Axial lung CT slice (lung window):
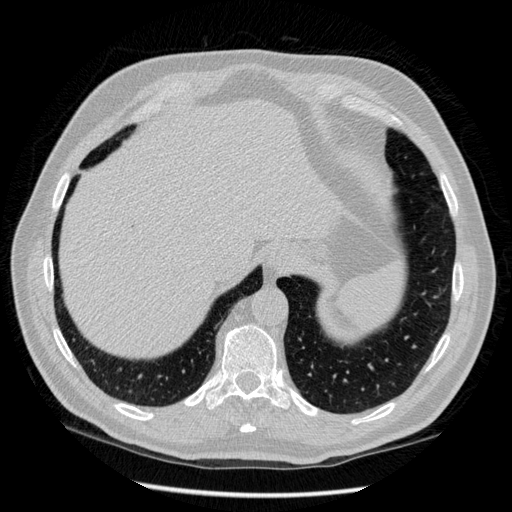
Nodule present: no